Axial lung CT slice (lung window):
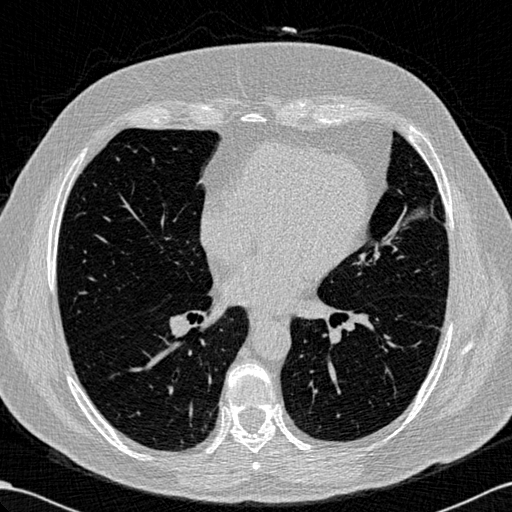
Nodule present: no